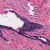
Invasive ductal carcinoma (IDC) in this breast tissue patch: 0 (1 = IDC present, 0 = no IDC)